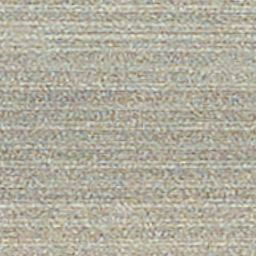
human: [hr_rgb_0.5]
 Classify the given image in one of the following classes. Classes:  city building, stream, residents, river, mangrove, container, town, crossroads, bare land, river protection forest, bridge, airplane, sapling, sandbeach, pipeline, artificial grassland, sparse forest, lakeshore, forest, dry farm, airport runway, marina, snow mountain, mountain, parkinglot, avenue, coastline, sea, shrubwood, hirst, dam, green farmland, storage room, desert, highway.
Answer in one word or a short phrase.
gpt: dry farm